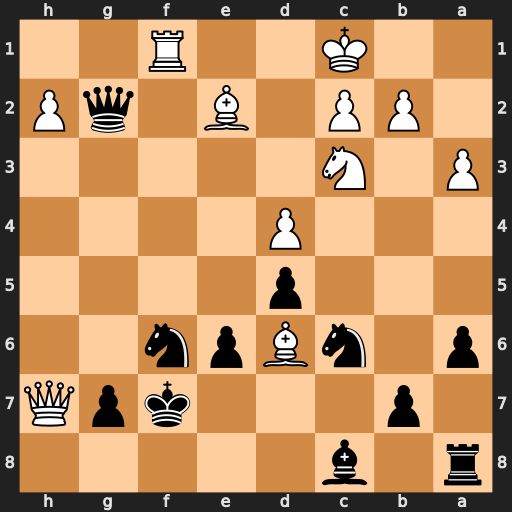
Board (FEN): r1b5/1p3kpQ/p1nBpn2/3p4/3P4/P1N5/1PP1B1qP/2K2R2
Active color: b
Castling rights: -
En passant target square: -
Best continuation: Qxf1+ Bxf1 Nxh7